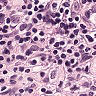
Metastatic tissue present: yes